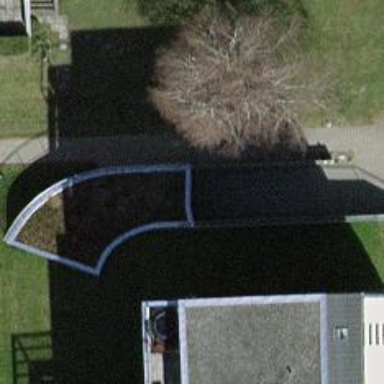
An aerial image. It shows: Retaining wall.